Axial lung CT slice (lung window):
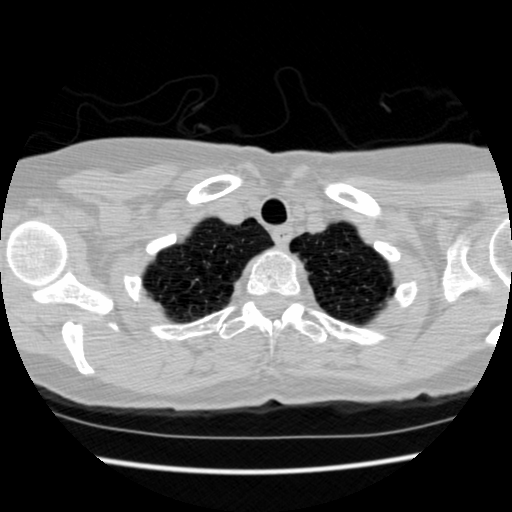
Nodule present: no